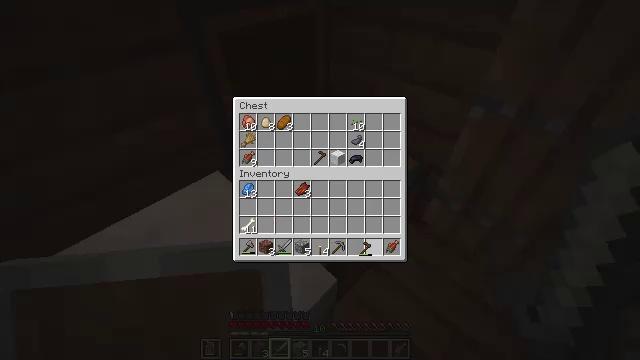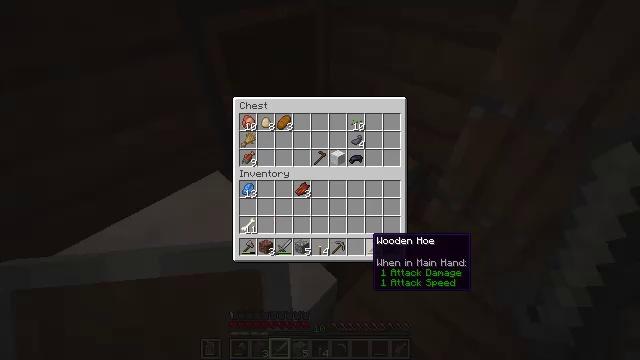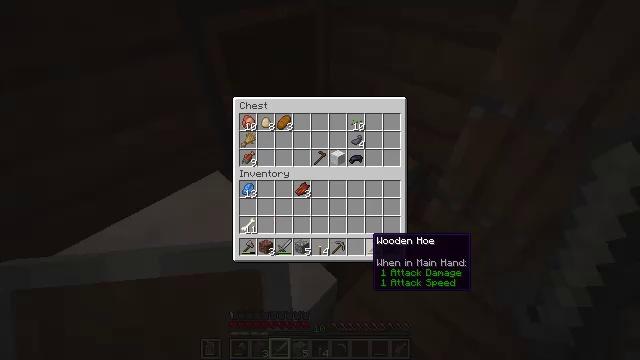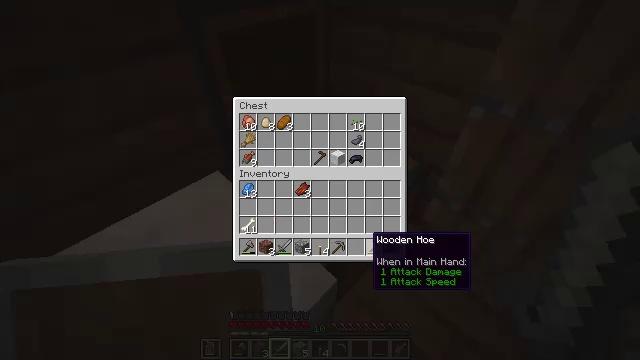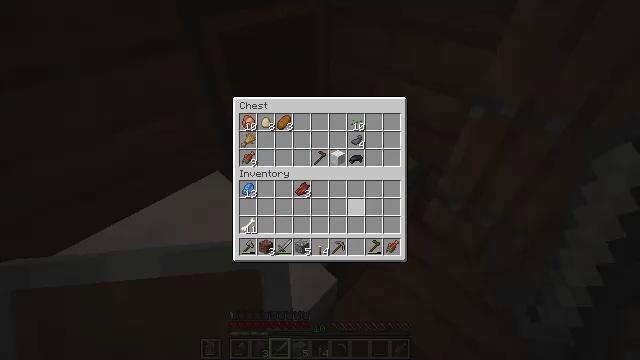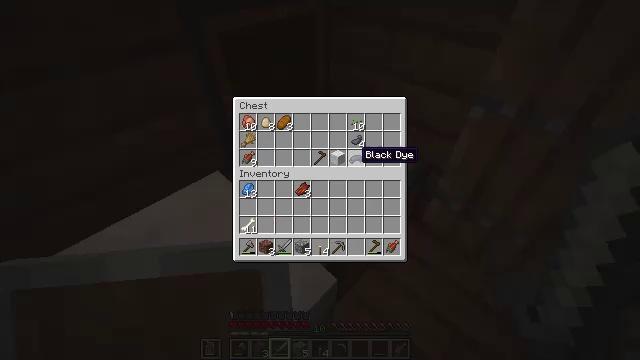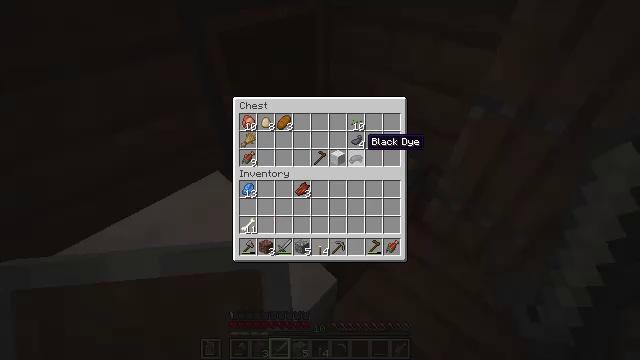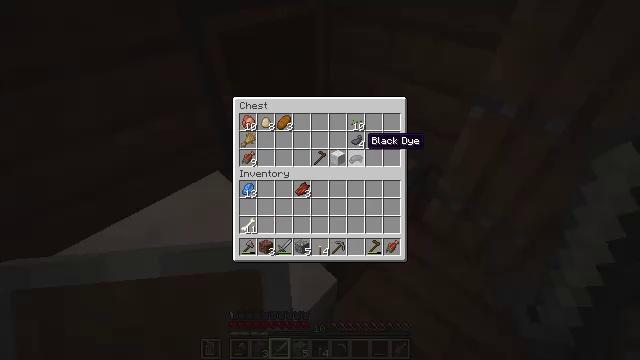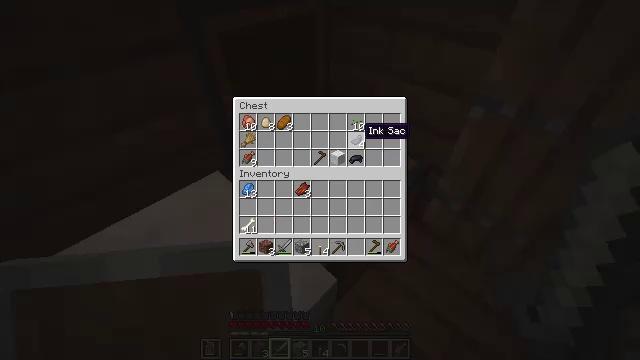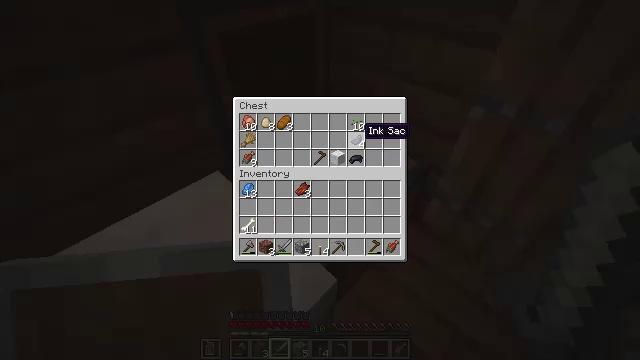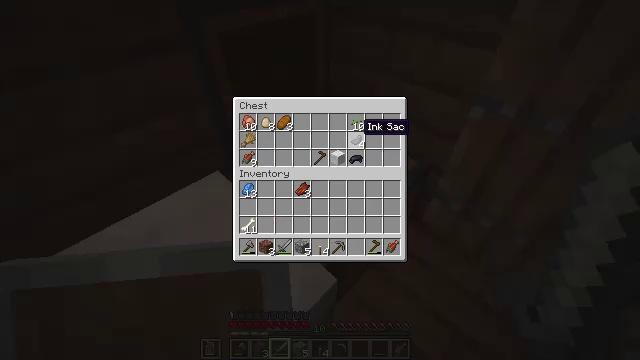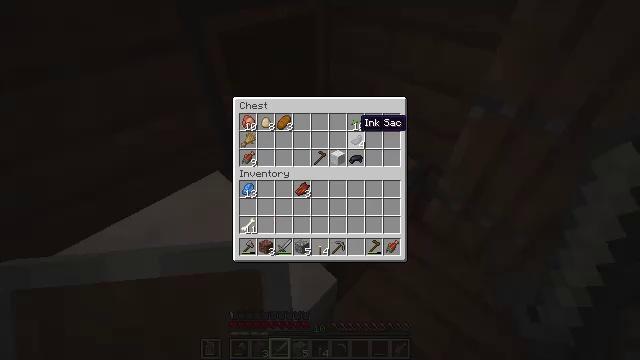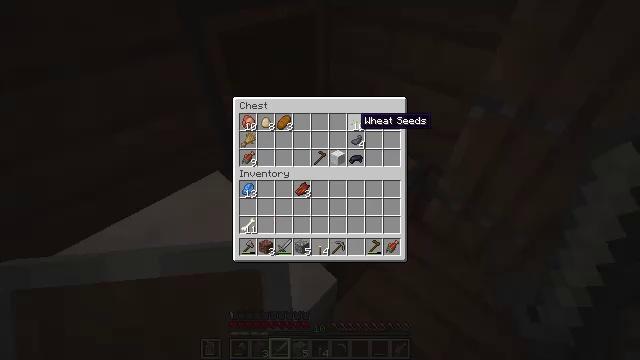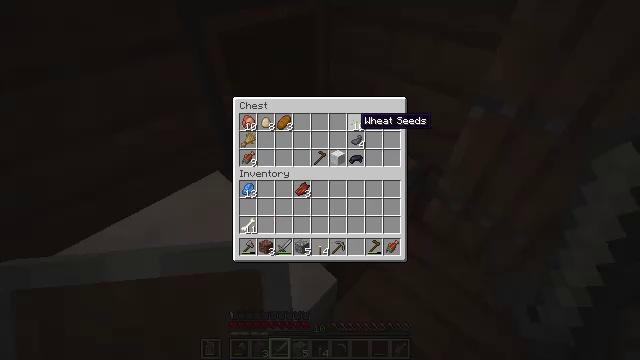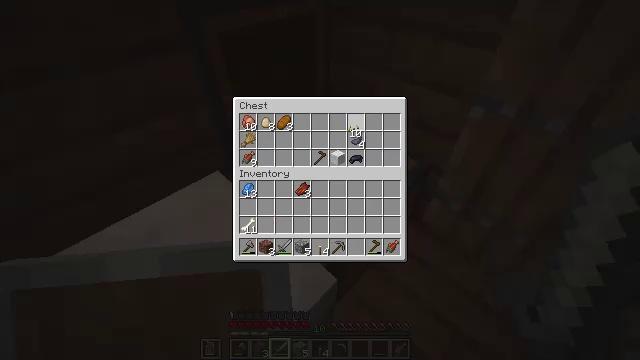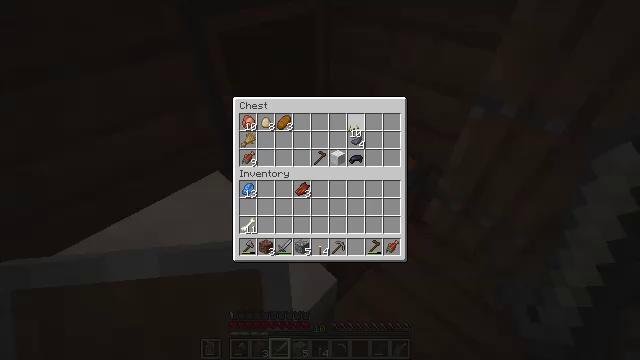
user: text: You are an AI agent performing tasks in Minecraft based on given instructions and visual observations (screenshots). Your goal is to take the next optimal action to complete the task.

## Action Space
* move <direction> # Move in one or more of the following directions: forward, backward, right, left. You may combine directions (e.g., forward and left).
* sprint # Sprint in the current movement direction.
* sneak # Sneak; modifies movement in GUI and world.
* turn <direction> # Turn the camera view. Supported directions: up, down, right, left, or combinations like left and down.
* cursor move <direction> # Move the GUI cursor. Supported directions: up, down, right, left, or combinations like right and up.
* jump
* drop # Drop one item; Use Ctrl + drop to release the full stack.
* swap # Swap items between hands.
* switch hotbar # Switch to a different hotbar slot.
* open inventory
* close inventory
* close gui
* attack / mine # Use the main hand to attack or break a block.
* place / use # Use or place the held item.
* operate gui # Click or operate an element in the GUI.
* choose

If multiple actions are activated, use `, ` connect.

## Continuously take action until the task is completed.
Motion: motion action
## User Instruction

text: Gather wheat by left-clicking on it.
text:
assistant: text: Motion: no_op
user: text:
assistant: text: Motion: no_op
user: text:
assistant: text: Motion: no_op
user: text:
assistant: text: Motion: no_op
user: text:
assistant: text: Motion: cursor move up
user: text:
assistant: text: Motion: cursor move left and up
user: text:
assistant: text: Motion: cursor move up
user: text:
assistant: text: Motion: no_op
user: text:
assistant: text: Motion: no_op
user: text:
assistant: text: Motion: cursor move up
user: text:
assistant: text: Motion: no_op
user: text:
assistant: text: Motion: no_op
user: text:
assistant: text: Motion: no_op
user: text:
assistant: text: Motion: no_op
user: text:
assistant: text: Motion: no_op
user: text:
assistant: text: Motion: no_op
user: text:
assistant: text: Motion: no_op
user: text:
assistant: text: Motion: no_op
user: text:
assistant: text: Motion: operate gui
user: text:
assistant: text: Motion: operate gui
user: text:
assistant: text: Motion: operate gui
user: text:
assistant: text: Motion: no_op
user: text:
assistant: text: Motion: cursor move down
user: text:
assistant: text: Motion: cursor move down
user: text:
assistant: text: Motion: cursor move down
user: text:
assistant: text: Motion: no_op
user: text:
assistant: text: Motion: no_op
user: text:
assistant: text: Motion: no_op
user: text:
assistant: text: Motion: cursor move down
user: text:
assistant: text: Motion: no_op